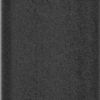
Label: dusty